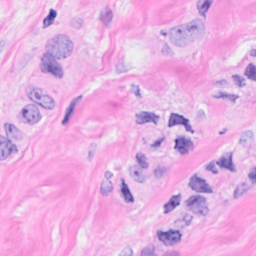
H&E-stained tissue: Breast